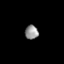
Tissue: skin
Cell type: Epithelial cells
Senescence score: 0.2278
Nuclear area (px): 185
Mean DAPI intensity: 144.33